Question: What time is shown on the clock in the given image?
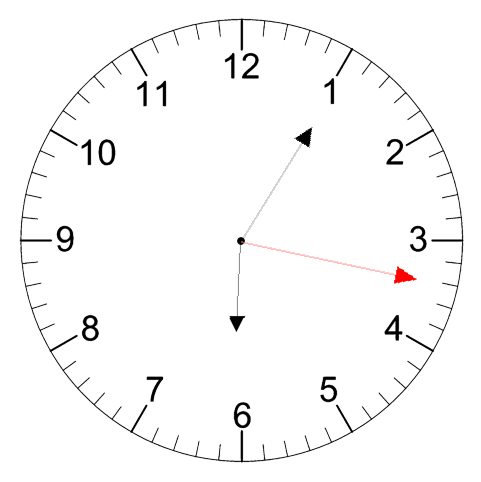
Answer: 06:05:17